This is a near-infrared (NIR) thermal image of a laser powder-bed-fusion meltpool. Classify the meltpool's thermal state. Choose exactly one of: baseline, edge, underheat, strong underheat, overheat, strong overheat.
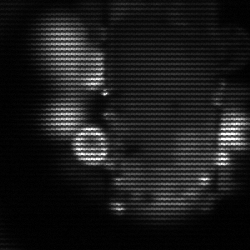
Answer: strong underheat